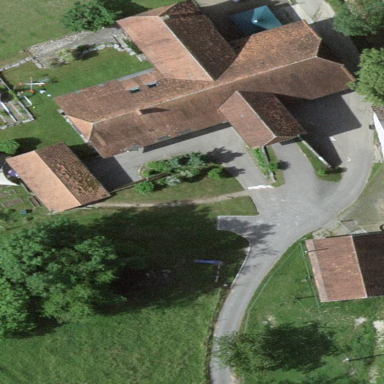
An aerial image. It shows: Farmyard area.